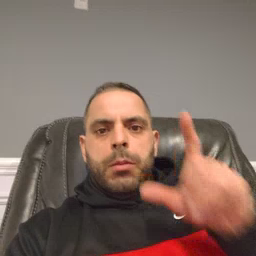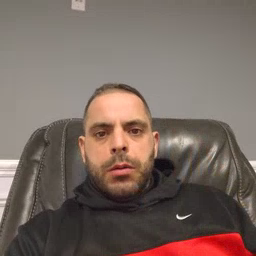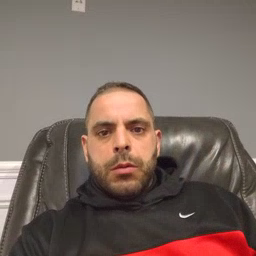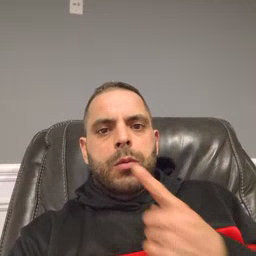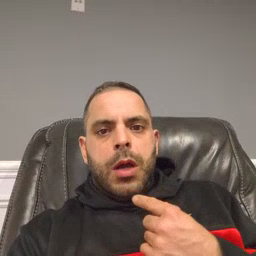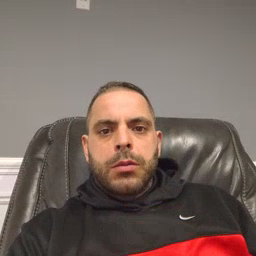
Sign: red